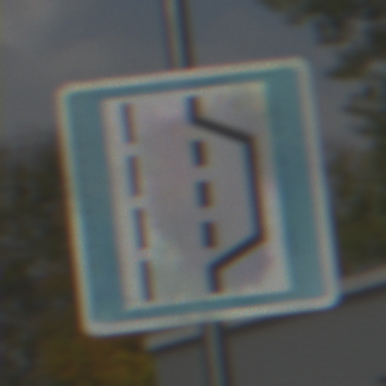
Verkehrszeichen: NothalteUndPannenbucht
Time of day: MorningAfternoon
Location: Outdoor (Suburban)
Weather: PartlyCloudy
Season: NotSpecified
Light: Natural